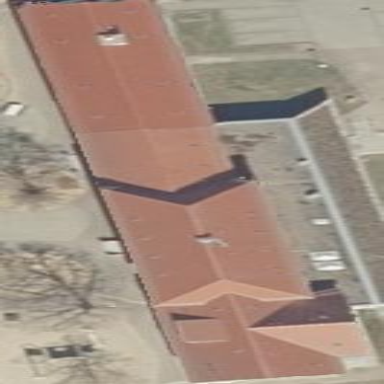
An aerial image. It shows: School building.